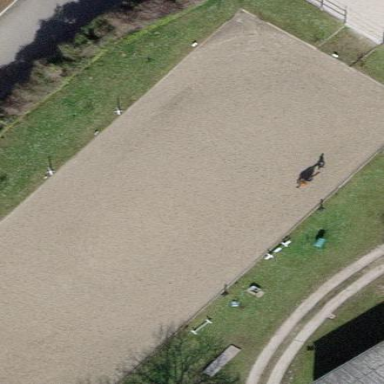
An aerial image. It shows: Equestrian pitch used for leisure and sports activities.